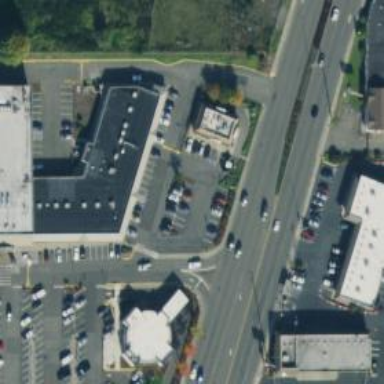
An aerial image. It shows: Parking space is available.